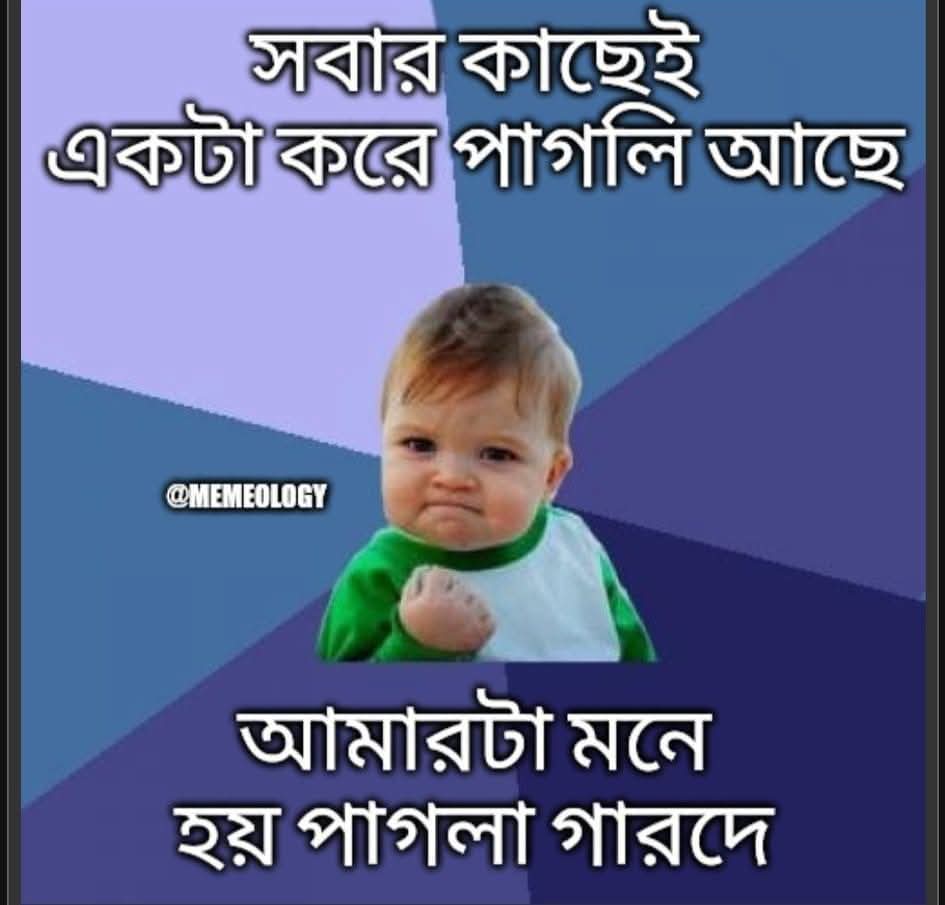
Text: সবার কাছেই একটা করে পাগলি আছে
আমারটা মনে হয় পাগলা গারদে
Label: Non Hate